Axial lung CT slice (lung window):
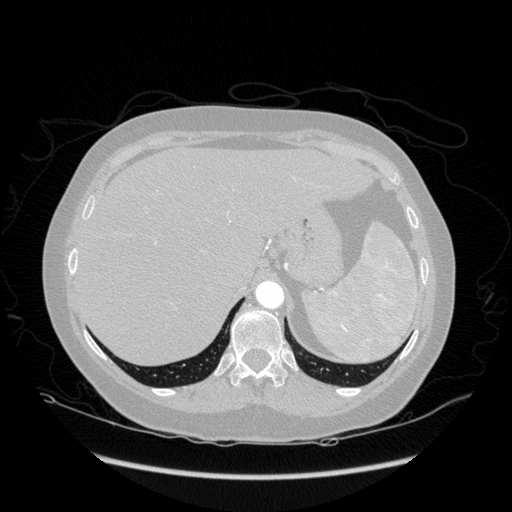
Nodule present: no